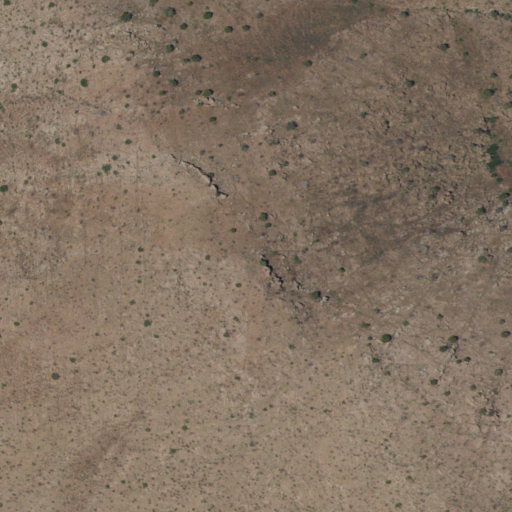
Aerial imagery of mountain in New Mexico named Little Tank Mountain containing shrub and grassland